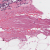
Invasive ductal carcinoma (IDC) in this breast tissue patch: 0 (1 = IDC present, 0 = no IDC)